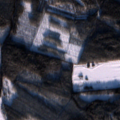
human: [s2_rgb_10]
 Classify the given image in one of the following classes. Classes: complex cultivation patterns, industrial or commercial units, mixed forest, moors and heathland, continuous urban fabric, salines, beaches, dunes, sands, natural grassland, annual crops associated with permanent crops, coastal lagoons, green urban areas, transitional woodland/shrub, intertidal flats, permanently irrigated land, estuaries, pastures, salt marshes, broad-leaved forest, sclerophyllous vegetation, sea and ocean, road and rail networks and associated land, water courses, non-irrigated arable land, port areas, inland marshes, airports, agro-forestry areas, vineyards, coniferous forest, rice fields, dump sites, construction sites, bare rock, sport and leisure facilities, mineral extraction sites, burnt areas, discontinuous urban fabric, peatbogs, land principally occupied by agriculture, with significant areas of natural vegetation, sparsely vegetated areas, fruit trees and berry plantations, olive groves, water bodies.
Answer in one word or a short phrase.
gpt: non-irrigated arable land, coniferous forest, mixed forest, peatbogs